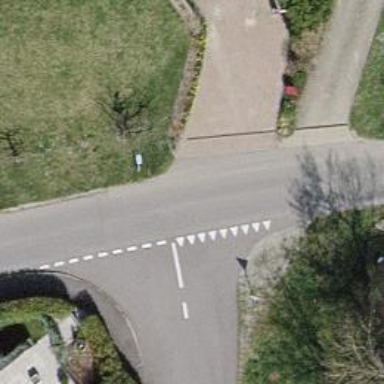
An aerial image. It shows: Road with "give way" sign.